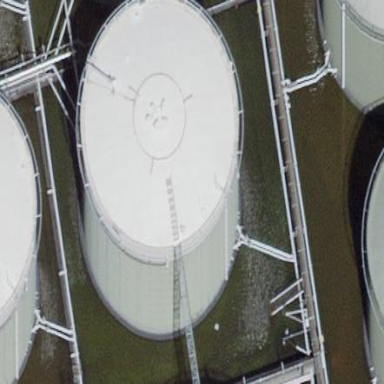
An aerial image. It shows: Storage tank with man-made structure.